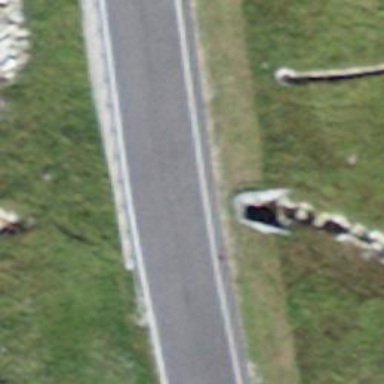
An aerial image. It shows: Secondary road with asphalt surface. The road is used for downhill skiing.